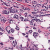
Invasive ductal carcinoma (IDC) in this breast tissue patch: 1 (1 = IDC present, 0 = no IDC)